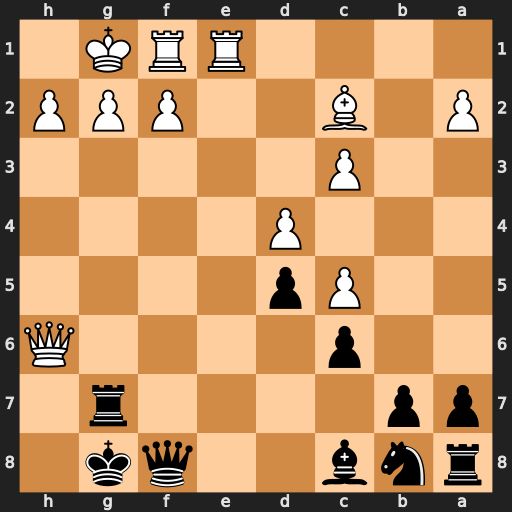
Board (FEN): rnb2qk1/pp4r1/2p4Q/2Pp4/3P4/2P5/P1B2PPP/4RRK1
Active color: b
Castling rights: -
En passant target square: -
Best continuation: Rxg2+ Kxg2 Qxh6